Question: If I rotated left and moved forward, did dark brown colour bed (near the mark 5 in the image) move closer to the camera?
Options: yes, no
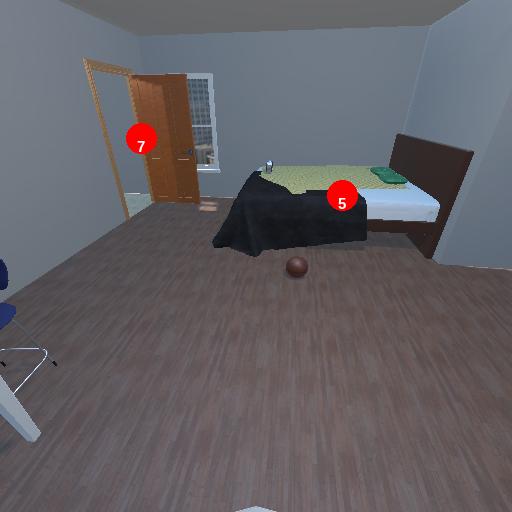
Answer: yes